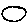
Label: circle